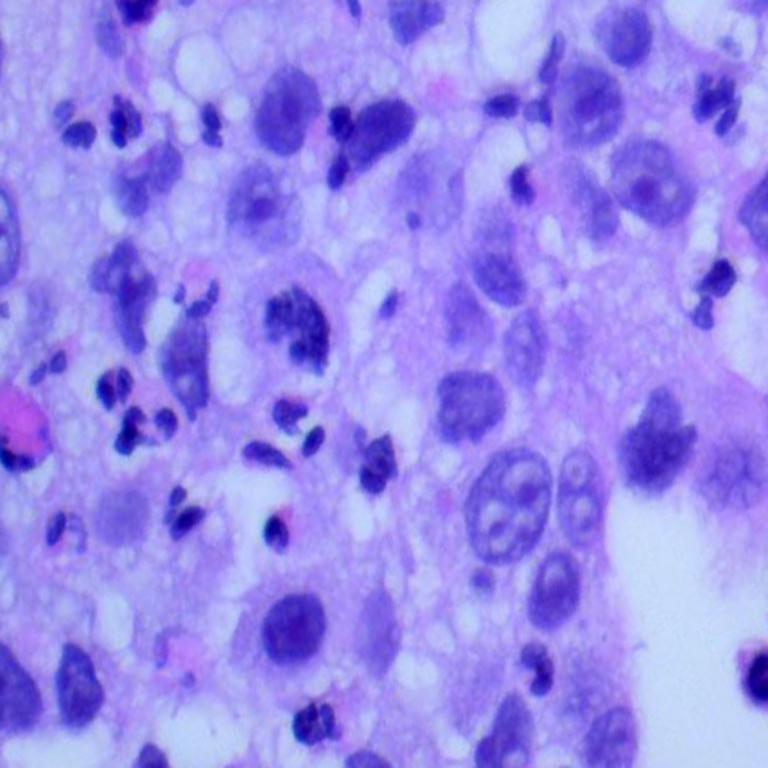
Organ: lung
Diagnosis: squamous carcinomas